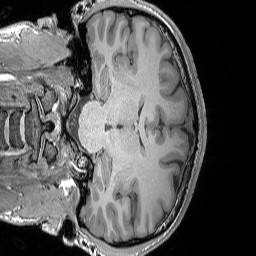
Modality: T1w
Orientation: coronal
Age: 21
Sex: male
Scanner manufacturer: siemens
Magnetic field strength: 3 T
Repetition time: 1.9 s
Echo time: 0.00302 s